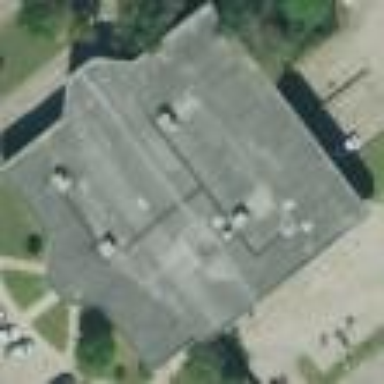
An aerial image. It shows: Building that serves as post office.